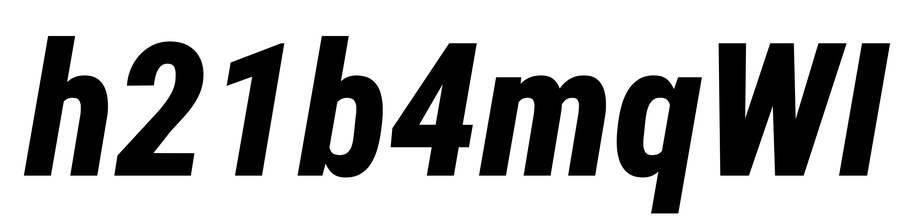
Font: Roboto-Italic_Condensed_ExtraBold_Italic